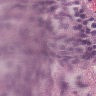
Metastatic tissue present: yes